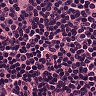
Metastatic tissue present: no